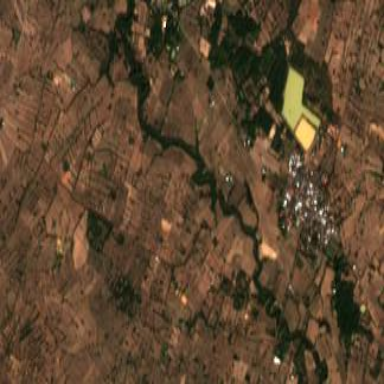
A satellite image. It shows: Farmland with rice crops being cultivated. The rice field is used to produce rice.